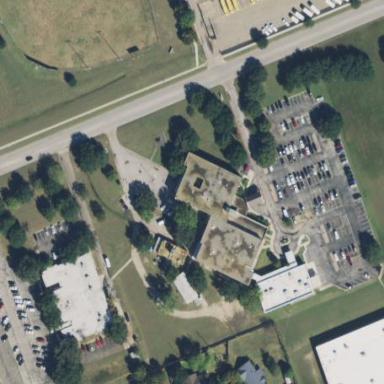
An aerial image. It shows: Hospital building.